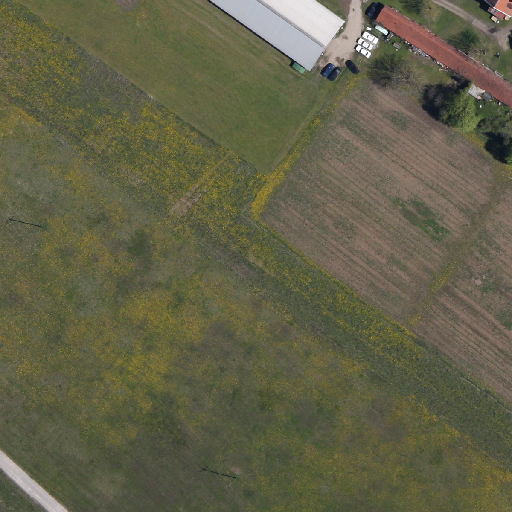
Referring expression: paved road